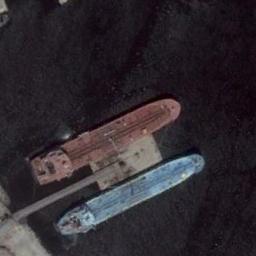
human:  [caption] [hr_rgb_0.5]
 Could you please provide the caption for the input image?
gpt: An orange-red and light-blue tanker docked by the dock .

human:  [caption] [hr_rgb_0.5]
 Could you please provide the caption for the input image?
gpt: There are two ships in the black water on the shore .

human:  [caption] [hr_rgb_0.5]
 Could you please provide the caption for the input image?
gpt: The two ships of different colors are docked at the dock and the water is deep blue .

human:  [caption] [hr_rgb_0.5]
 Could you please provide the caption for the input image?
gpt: Two ships of different sizes are at sea .

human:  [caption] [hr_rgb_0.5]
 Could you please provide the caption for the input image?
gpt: The red ship and the blue ship are at the harbor .